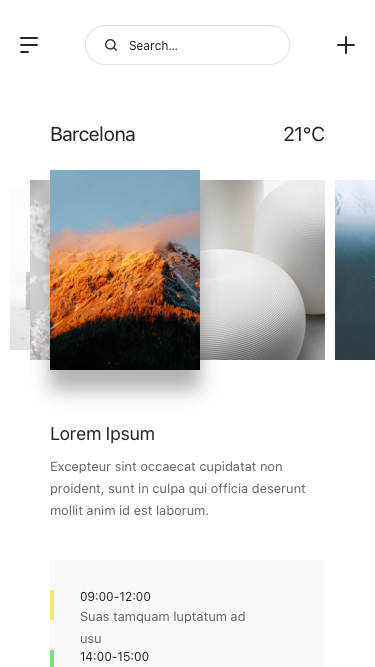
Text in this UI design:
Barcelona
21°C
Lorem Ipsum
Excepteur sint occaecat cupidatat non proident, sunt in culpa qui officia deserunt mollit anim id est laborum.
Suas tamquam luptatum ad usu
09:00-12:00
Suas tamquam luptatum ad usu
14:00-15:00